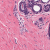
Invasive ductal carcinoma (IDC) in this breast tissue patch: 0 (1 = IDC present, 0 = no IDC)